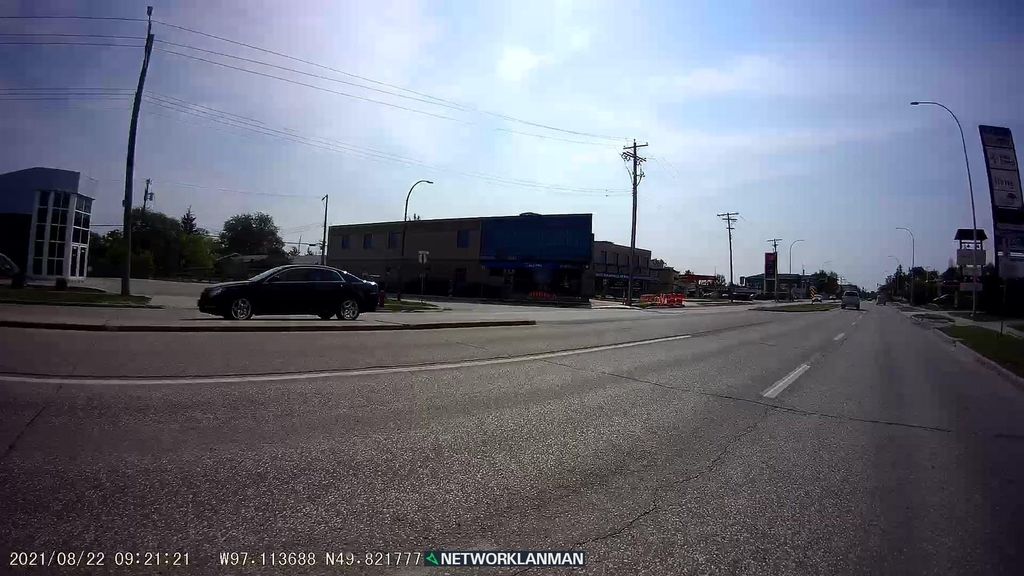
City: winnipeg